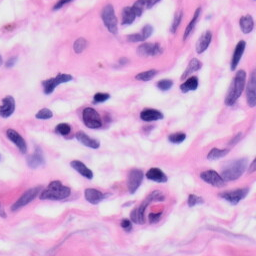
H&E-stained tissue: Skin